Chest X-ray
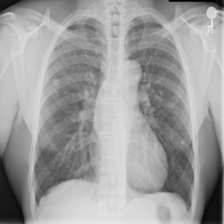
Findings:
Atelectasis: negative
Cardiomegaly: negative
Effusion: negative
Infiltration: negative
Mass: negative
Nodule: negative
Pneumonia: negative
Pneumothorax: negative
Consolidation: negative
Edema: negative
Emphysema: negative
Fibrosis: negative
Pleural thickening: negative
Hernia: negative